Question: I have following simple example to display line plot using different color for each class with legend.
'''
A = [
1 2 3 4
5 6 7 8
9 8 7 6
5 4 3 2
11 12 13 14
15 16 17 18
19 18 17 16
15 14 13 12
];
B = [1 1 1 1 2 2 2 2 ];
p1=plot(A(B==1,:)','r');
hold on
p2=plot(A(B==2,:)','b');
legend([p1;p2],'Red lines','Blue lines');
'''
But the script produced a warning message saying
'''
Warning: Ignoring extra legend entries.
> In legend at 291
'''
And two legends displayed with same color of lines. What's going on?

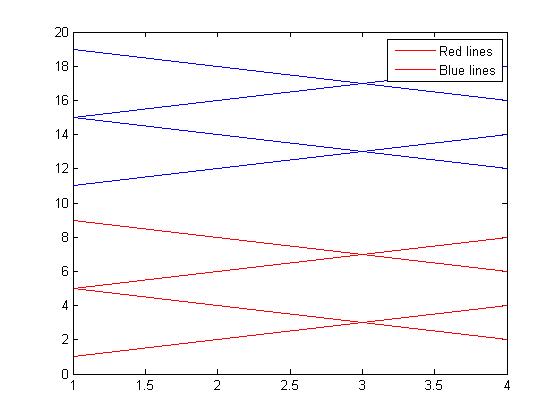
Answer: 'p1' and 'p2' each contains a multiplicity of handles, therefore you need to select one of each (since you have provided only two labels):
'''
legend([p1(1) p2(1)],'Red lines','Blue lines');
'''